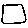
Label: square